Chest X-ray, AP view. Patient: 72 years old, sex F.
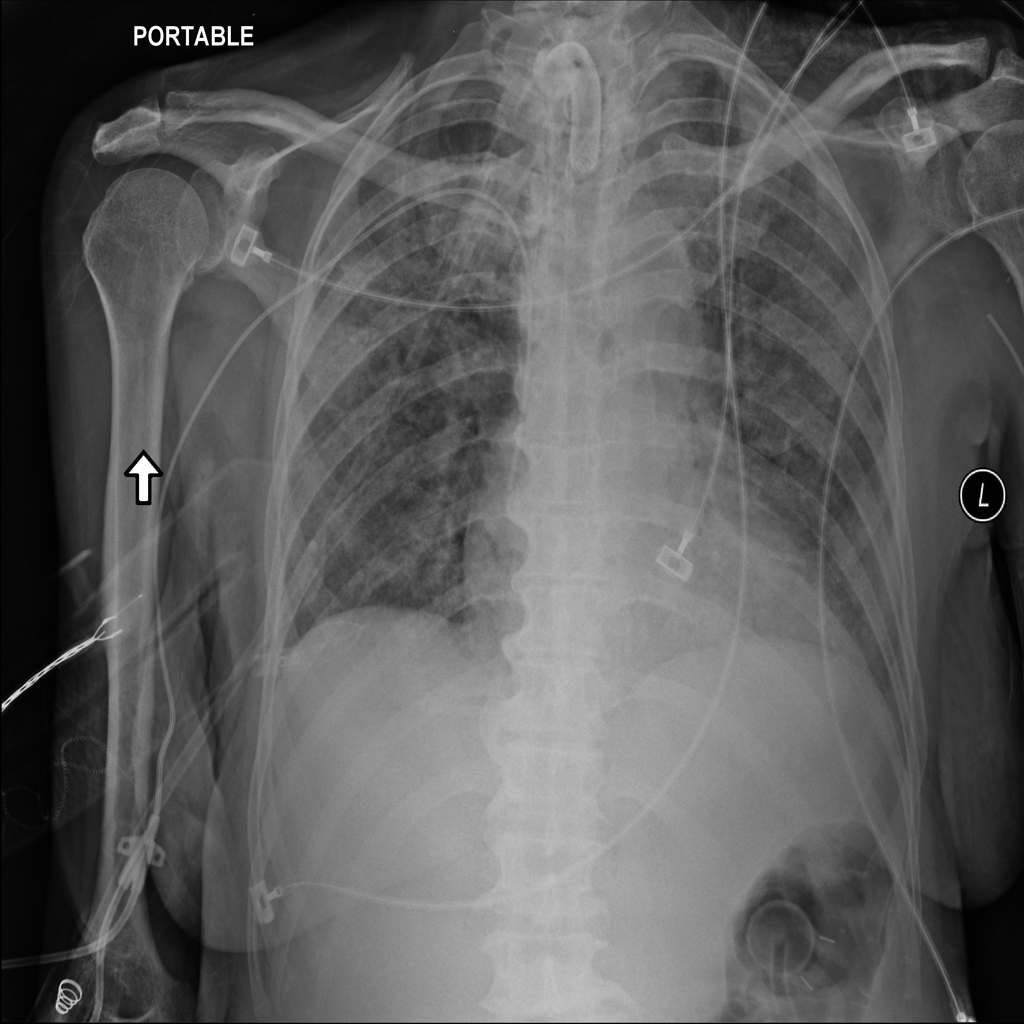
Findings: Atelectasis